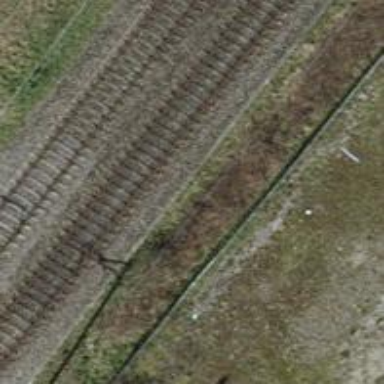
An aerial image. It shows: Railway track with contact line for electrification.